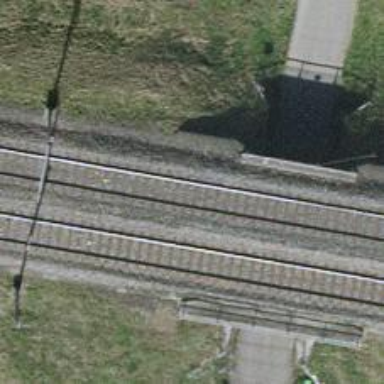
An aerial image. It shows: Railway bridge with electrified tracks and single rail.